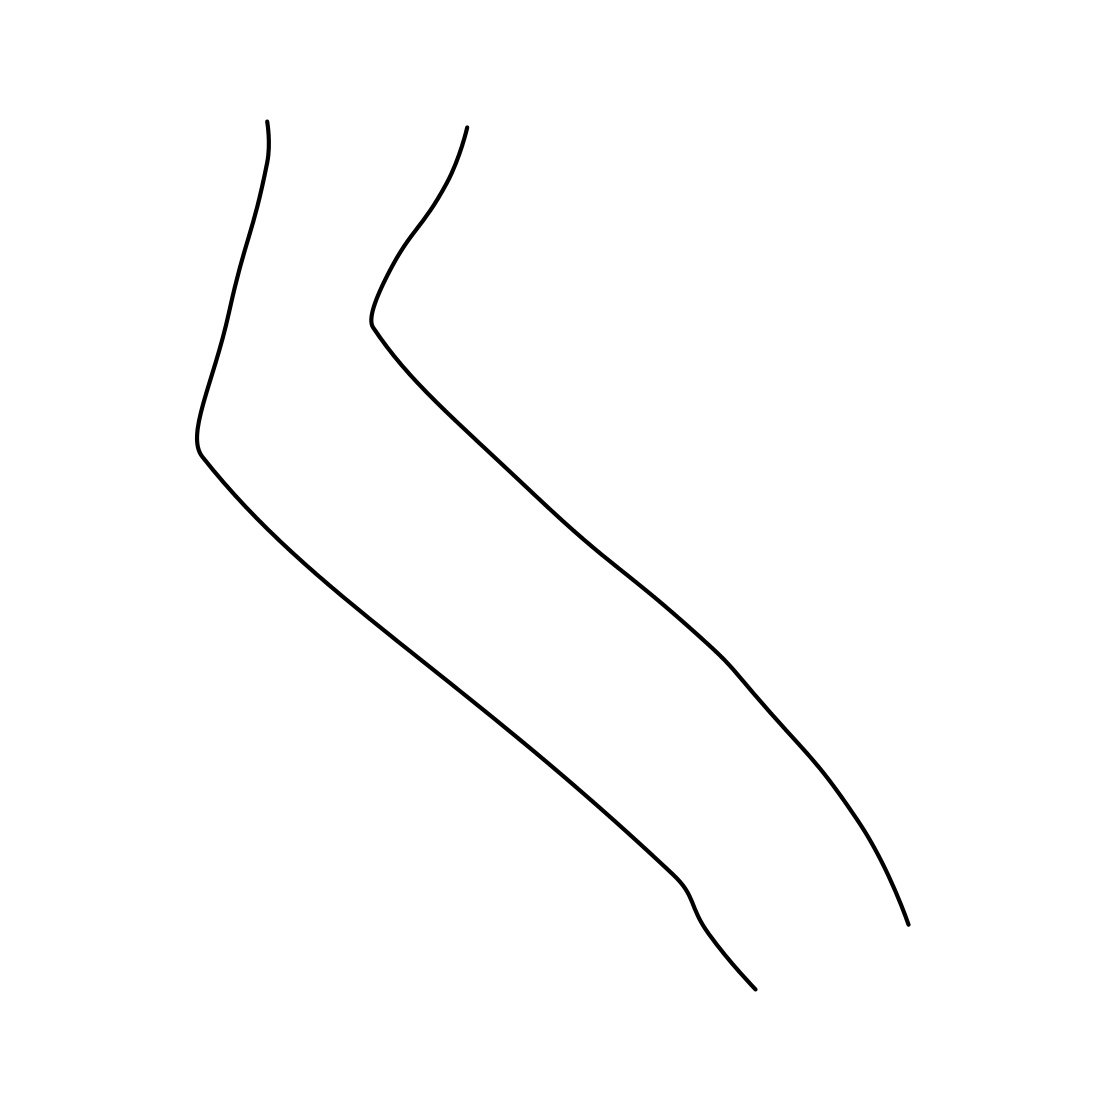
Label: arm